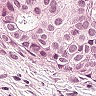
Metastatic tissue present: yes